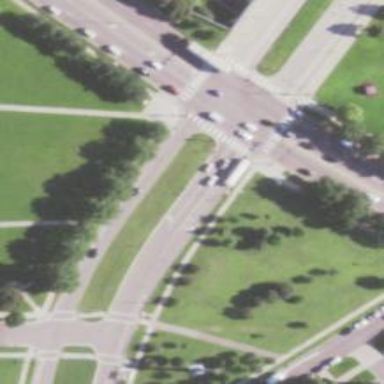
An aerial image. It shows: Zebra crossing on the road.